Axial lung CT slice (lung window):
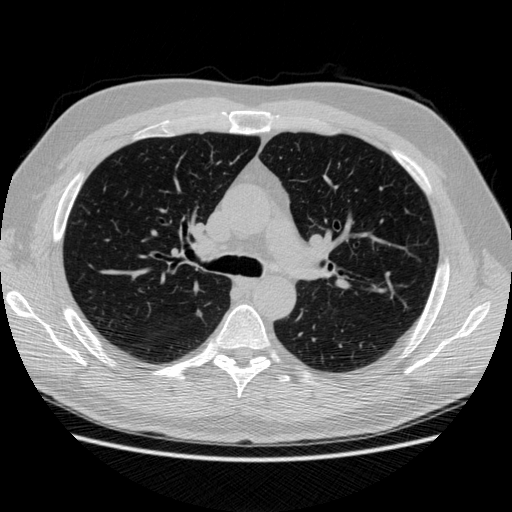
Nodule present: no